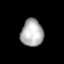
Tissue: lung
Cell type: Endothelial cells
Senescence score: 0.5782
Nuclear area (px): 595
Mean DAPI intensity: 177.457